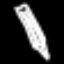
Label: pencil